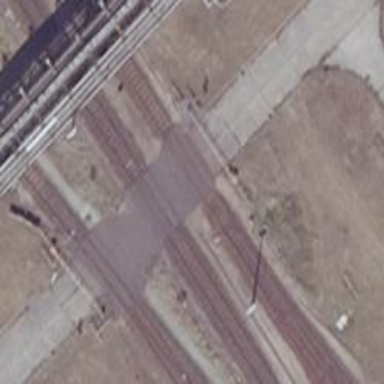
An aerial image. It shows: Railway level crossing.